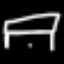
Label: bed